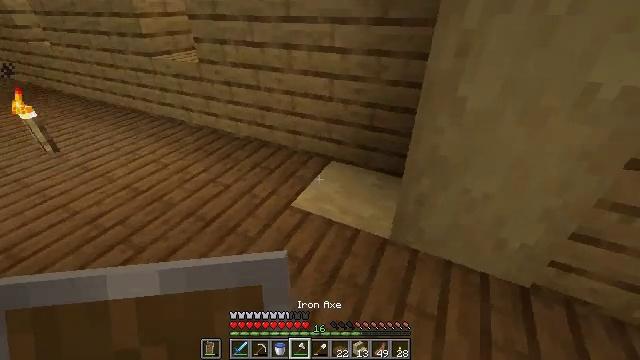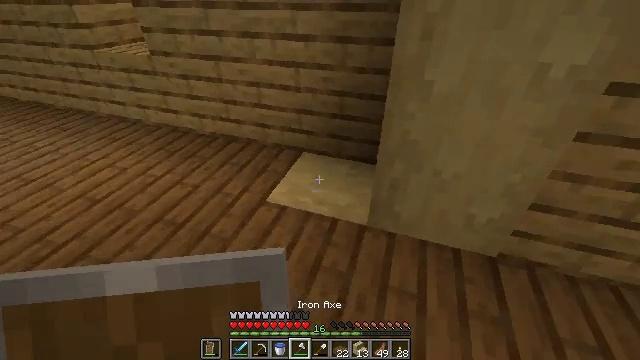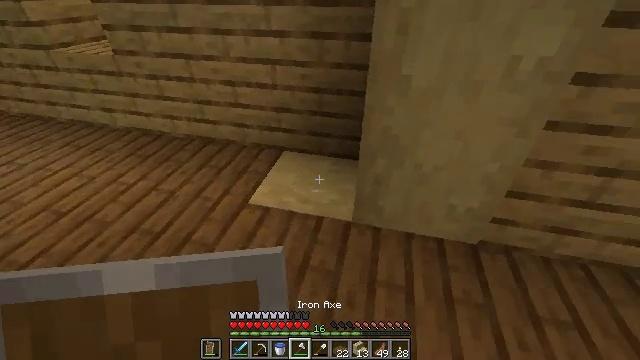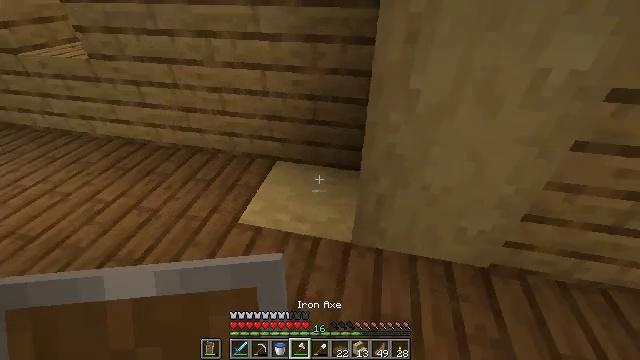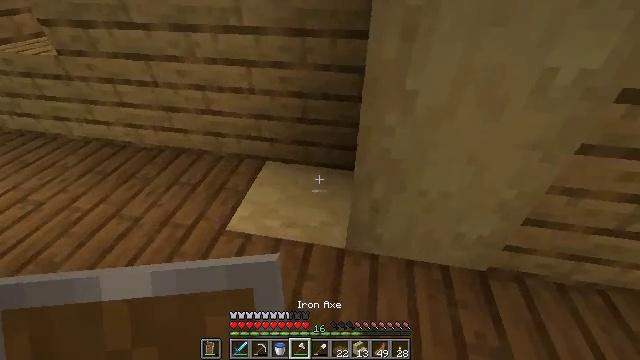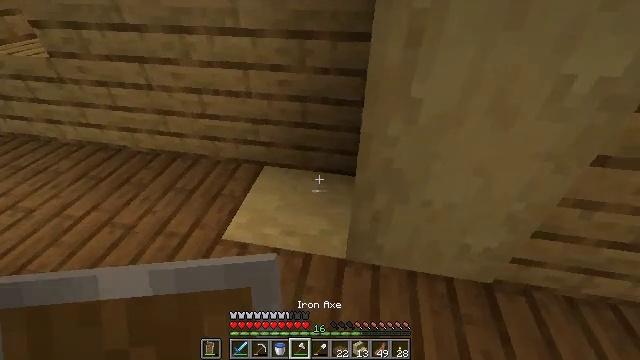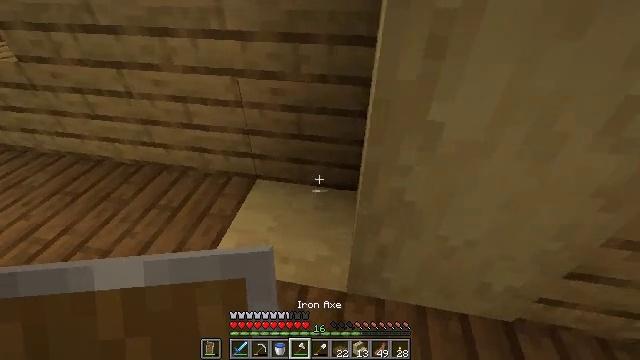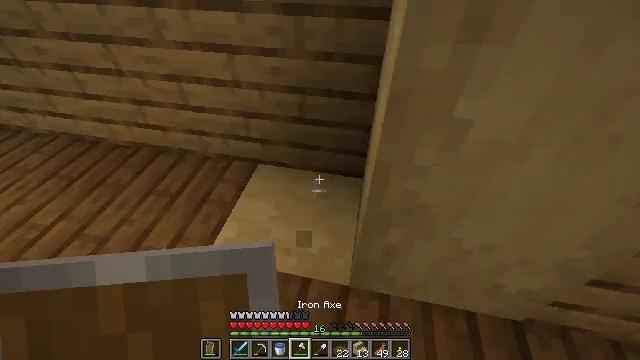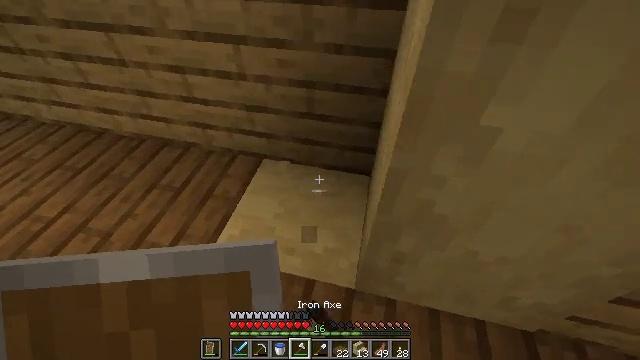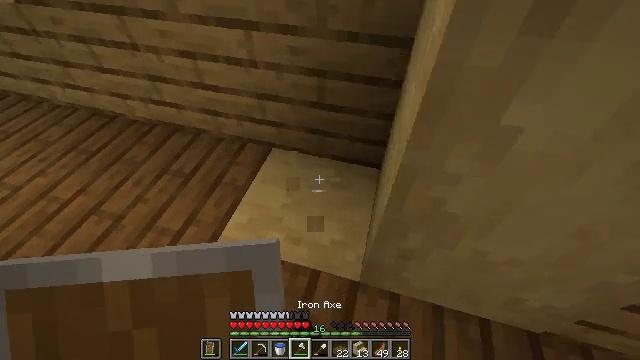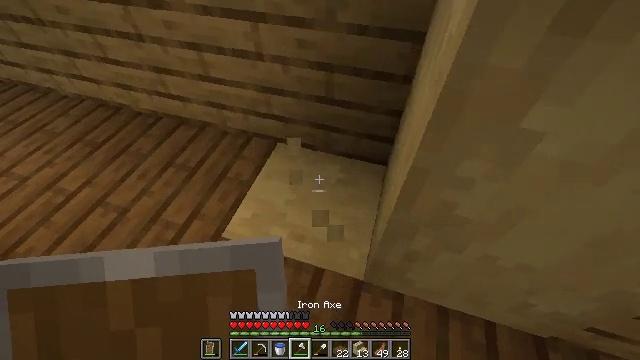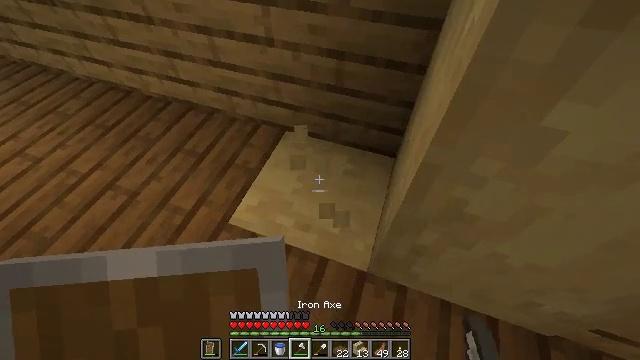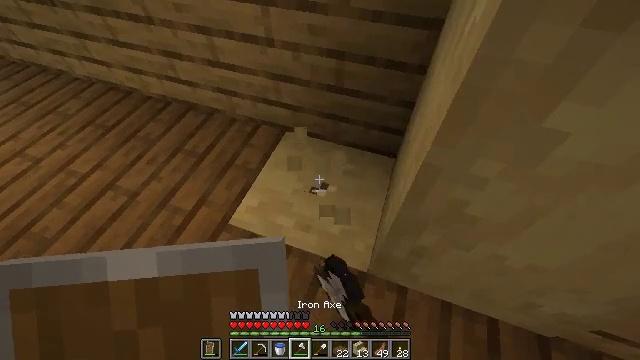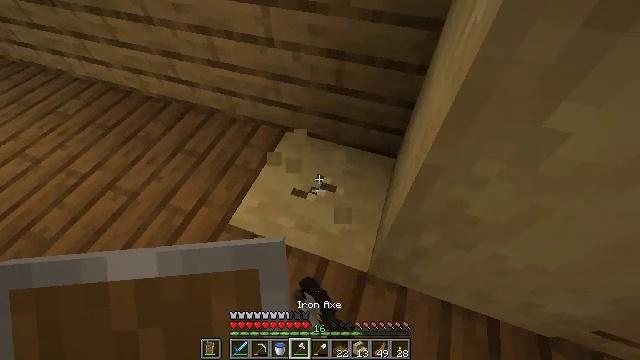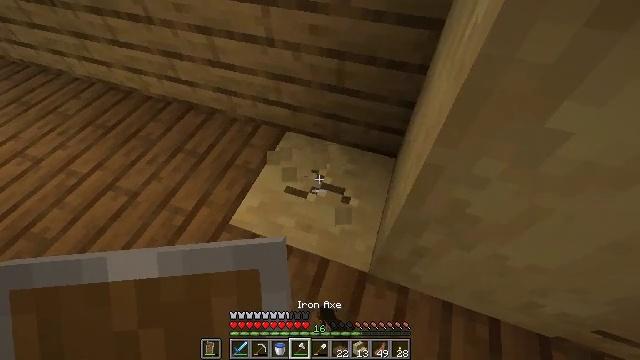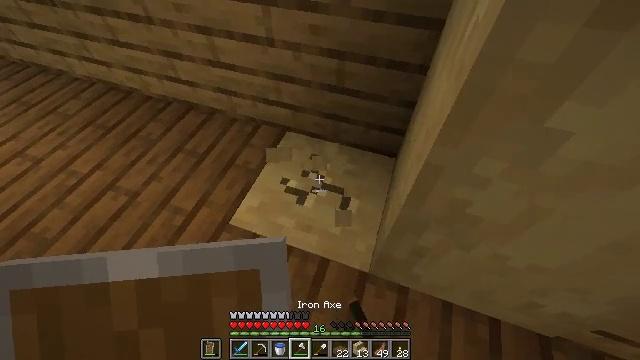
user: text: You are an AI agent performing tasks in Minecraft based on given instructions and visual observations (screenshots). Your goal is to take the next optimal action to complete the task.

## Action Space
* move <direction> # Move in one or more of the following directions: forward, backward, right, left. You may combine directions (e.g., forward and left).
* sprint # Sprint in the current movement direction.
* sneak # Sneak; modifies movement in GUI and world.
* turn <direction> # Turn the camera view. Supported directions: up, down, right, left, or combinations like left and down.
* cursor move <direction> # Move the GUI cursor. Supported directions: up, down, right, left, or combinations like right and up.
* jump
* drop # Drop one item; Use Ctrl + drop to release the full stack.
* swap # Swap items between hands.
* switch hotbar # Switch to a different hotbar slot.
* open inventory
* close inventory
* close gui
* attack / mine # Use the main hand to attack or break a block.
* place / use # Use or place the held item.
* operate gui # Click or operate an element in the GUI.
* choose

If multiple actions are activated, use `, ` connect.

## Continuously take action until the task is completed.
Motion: motion action
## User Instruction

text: Obtain the stripped birch log for building.
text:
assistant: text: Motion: turn right and down
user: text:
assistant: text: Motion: move forward, turn right
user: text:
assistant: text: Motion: move forward, turn right
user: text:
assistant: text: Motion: move forward, turn right and down
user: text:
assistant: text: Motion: move forward
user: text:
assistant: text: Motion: move forward
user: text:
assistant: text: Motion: turn left and down, attack / mine
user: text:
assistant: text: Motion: turn left and down, attack / mine
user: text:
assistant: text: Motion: turn left and down, attack / mine
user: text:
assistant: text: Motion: turn left and down, attack / mine
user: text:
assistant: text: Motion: turn left and down, attack / mine
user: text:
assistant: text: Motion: attack / mine
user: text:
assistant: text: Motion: attack / mine
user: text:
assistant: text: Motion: attack / mine
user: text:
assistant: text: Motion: attack / mine
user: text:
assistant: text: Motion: attack / mine
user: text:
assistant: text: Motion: attack / mine
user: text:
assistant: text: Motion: attack / mine
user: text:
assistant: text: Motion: attack / mine
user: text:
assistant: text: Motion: attack / mine
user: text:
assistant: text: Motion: attack / mine
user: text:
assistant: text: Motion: attack / mine
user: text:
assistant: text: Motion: attack / mine
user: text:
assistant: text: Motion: move forward, attack / mine
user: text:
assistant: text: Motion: move forward and move left, attack / mine
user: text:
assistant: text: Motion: attack / mine